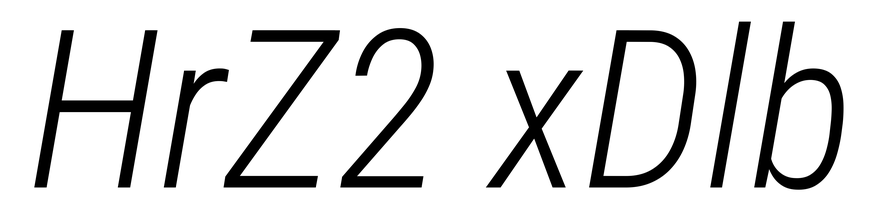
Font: Roboto-Italic_Condensed_Light_Italic